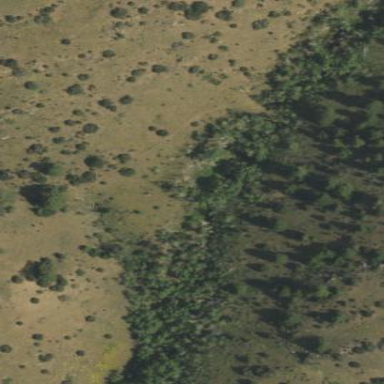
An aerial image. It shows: Dense deciduous broadleaved woodland filled with trees.